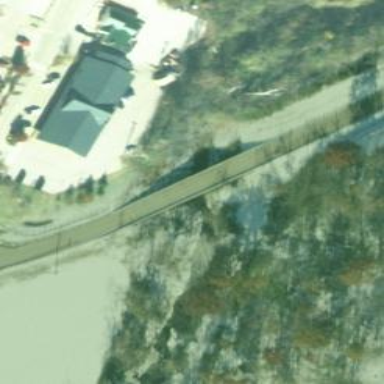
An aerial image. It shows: There is bridge with wall.